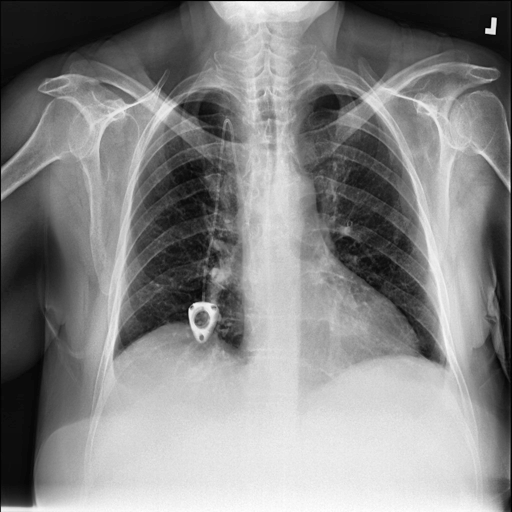
Finding: NORMAL